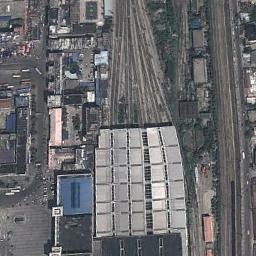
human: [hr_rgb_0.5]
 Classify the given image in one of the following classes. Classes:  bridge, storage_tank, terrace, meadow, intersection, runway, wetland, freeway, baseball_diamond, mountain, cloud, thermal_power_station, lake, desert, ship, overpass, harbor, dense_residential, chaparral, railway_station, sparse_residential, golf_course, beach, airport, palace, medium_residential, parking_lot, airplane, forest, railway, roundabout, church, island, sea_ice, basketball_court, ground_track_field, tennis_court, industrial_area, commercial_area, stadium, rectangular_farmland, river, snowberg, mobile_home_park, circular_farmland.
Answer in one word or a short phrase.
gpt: railway_station